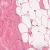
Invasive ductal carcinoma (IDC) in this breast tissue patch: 0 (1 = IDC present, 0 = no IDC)